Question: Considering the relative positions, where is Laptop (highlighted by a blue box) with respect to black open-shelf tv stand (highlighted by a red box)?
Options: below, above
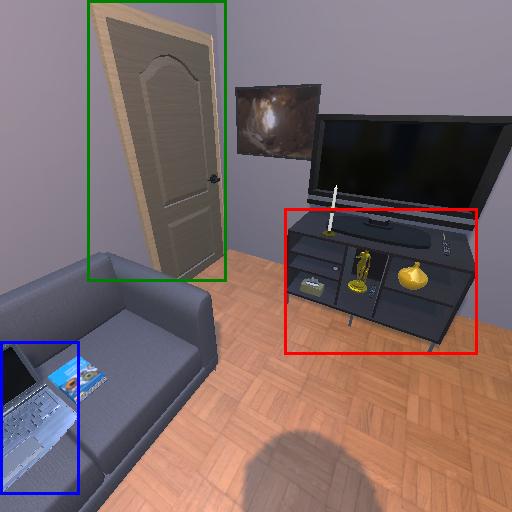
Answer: below